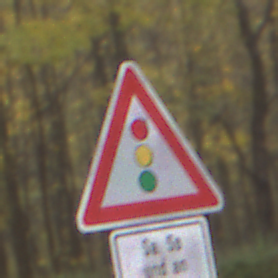
Verkehrszeichen: Lichtzeichenanlage
Zusatzzeichen unten: ZeitangabenMitBeschraenkungAufWochentage9
Umgebung: Outdoor, Nature
Tageszeit: MorningAfternoon
Wetter: Overcast
Licht: Natural
Jahreszeit: Autumn
Kontrast: LowContrast